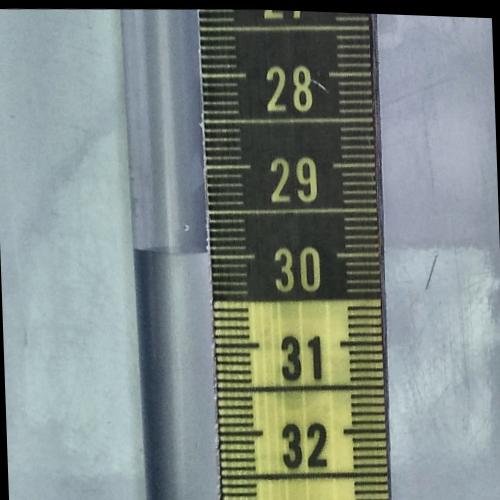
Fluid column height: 30.0 cm